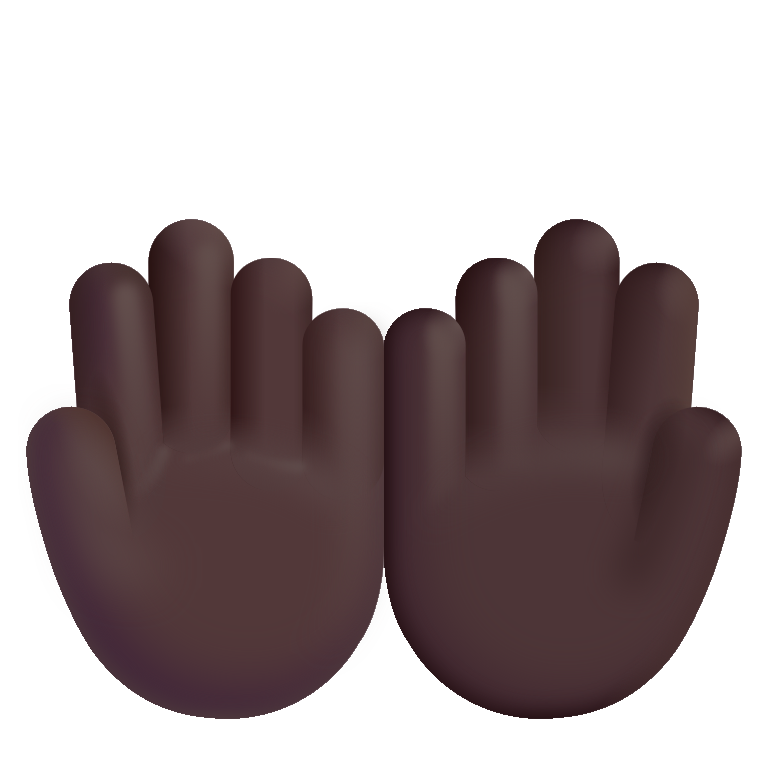
palms up together color dark